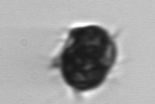
Label: Mesodinium